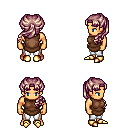
a pixel art fantasy rpg character, male body template, human, tanned skin, brown tunic, white pants, white blonde princess hairstyle, gold boots, four views (front, back, left, right), 2x2 character sprite sheet, small pixel art, hard edges, no anti-aliasing